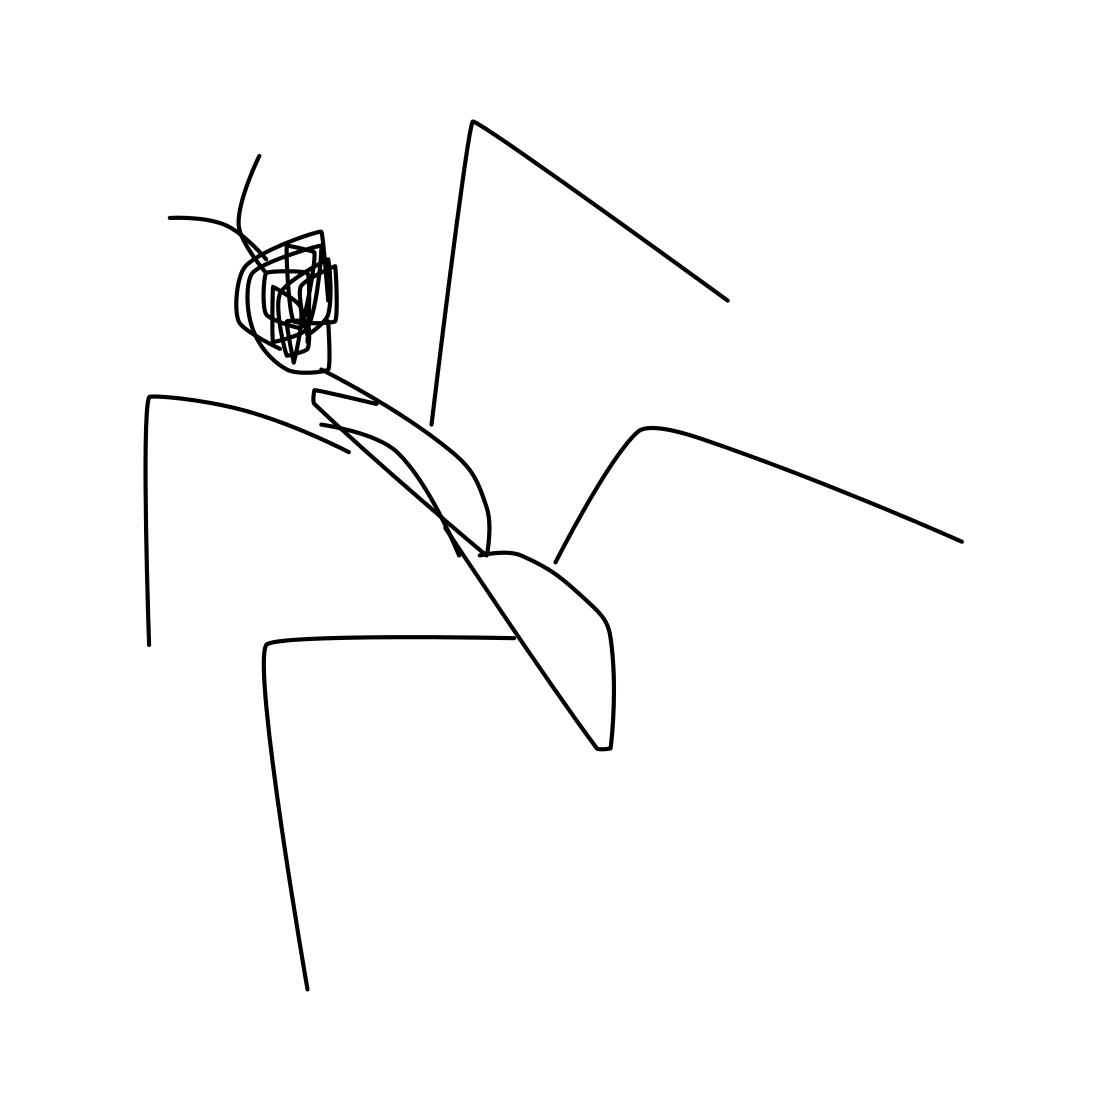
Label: mosquito